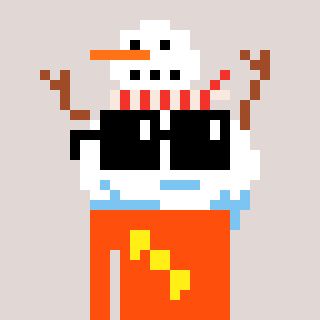
a pixel art character with square black sunglasses, a snowman-shaped head and a orange-colored body on a warm background